Current action and preconditions to check: trajectory_clear

Your task: For each precondition in the list above, predict whether it will hold at this action.

Consider the current scene as observed from the mobile robot's camera, and analyze the predicted future states of all dynamic agents (e.g., people, animals, vehicles, or any moving entities) within the NEXT SECOND.

IMPORTANT: Only answer "very likely" if you are absolutely certain—based on strong, clear evidence—that a dynamic agent will violate the precondition in the predicted future state. Do NOT answer "very likely" for unlikely, ambiguous, or low-probability risks.

Ask yourself for each precondition: Is there a high probability, with clear and convincing evidence, that the predicted future states of any dynamic agent will interfere with the predicted future state of the currently executing action within the NEXT SECOND, causing that precondition to fail?

Assess the risk level based on these predictions. Use "likely" or "very likely" if motions create a clear risk of interference.

Use "neutral" or "improbable" if agents are nearby but their predicted paths are clearly diverging or non-conflicting.

Failure Risk Categories: "very improbable", "improbable", "neutral", "likely", "very likely"

Answer Format: Output ONLY the probability_of_failure value from these categories: "very improbable", "improbable", "neutral", "likely", "very likely"

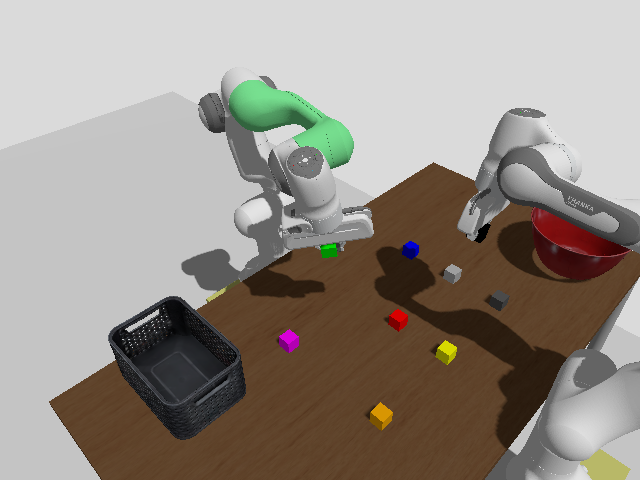

Answer: very improbable